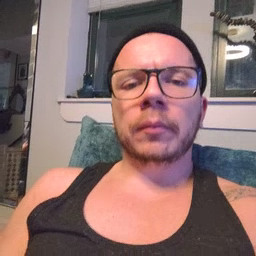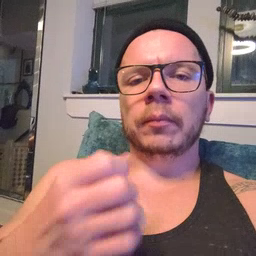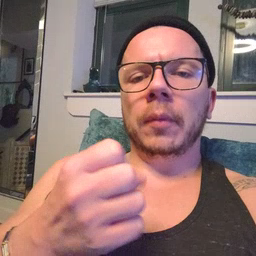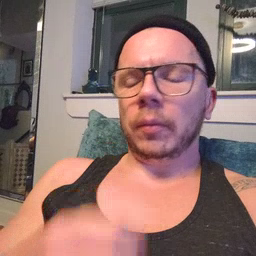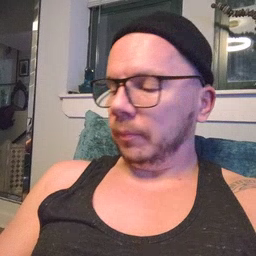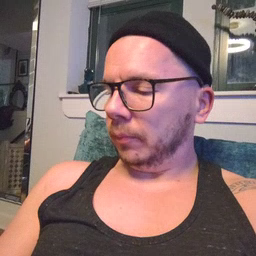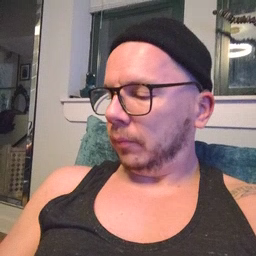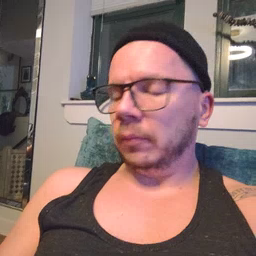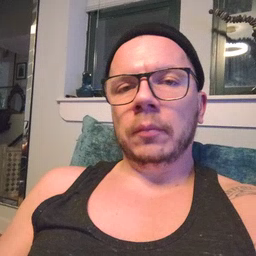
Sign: milk